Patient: sex F, age 36
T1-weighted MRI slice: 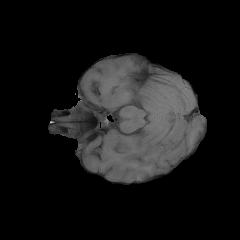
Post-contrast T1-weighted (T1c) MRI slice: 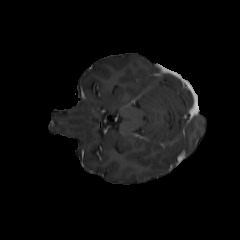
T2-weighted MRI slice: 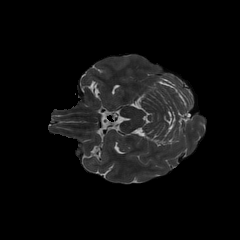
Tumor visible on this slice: no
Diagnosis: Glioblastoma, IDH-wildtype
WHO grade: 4